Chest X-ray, PA view. Patient: 79 years old, sex M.
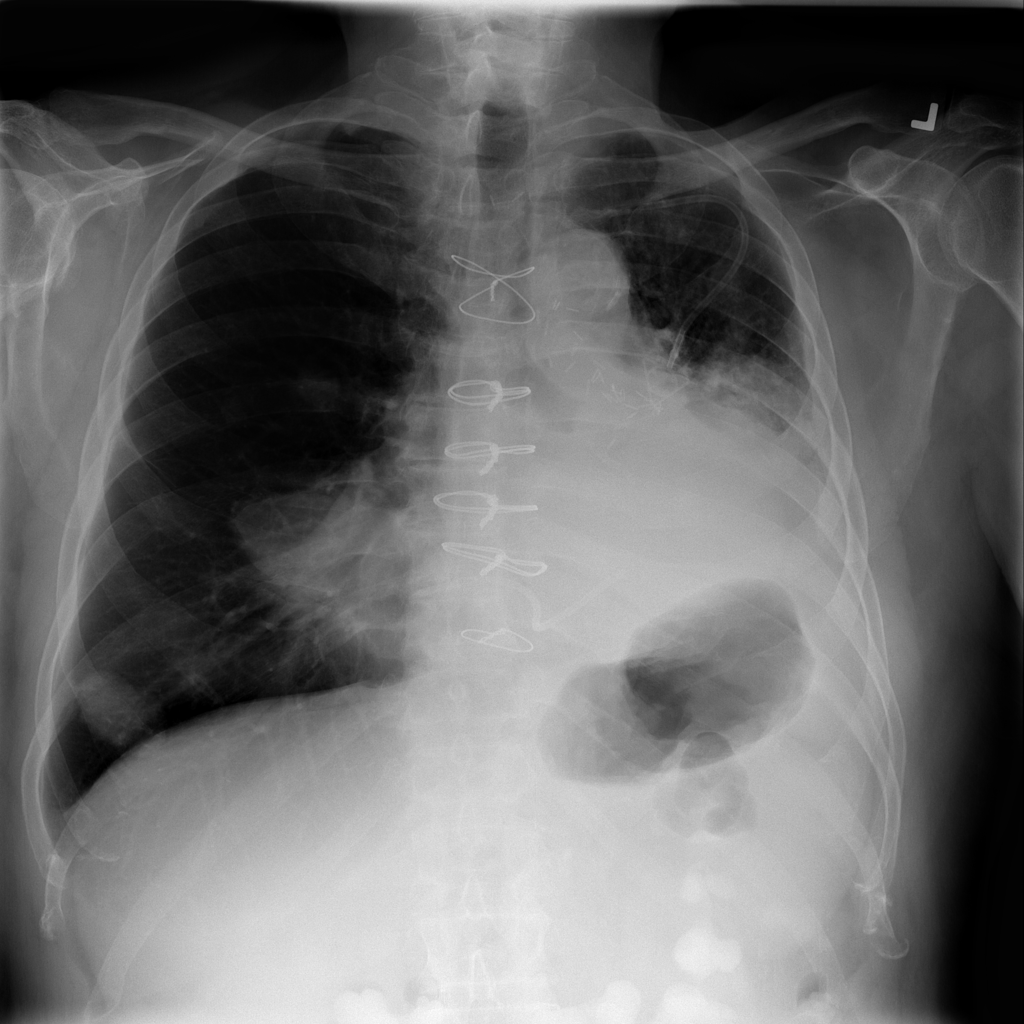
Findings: Atelectasis, Consolidation, Mass